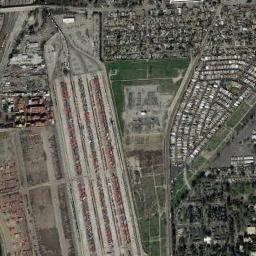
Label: railway_station